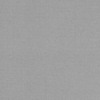
Label: dusty